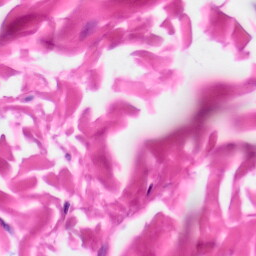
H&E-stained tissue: Skin